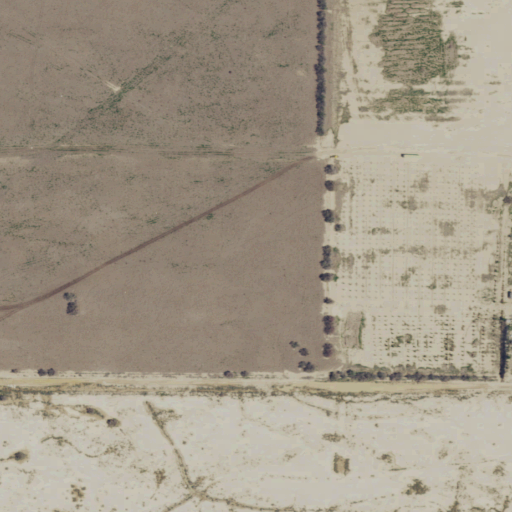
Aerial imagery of valley in California named Lucerne Valley containing barren land, shrub, open development, high intensity development, and low intensity development